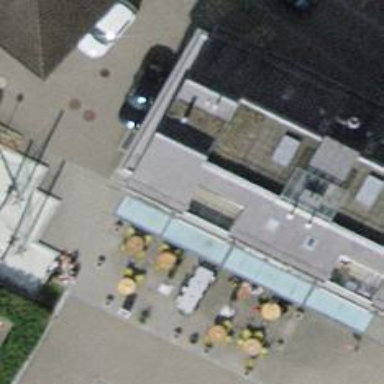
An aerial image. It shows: Cafe.